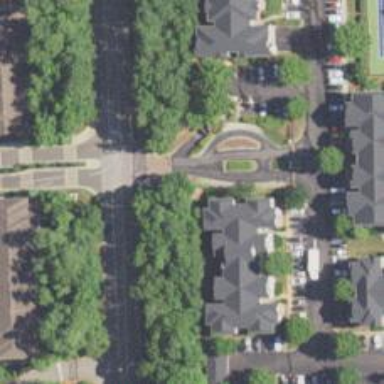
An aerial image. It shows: Residential road with asphalt surface and sidewalk on the left side.